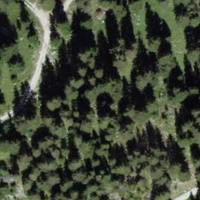
EUNIS habitat code: 43
Species observed at this site:
Gymnocarpium robertianum